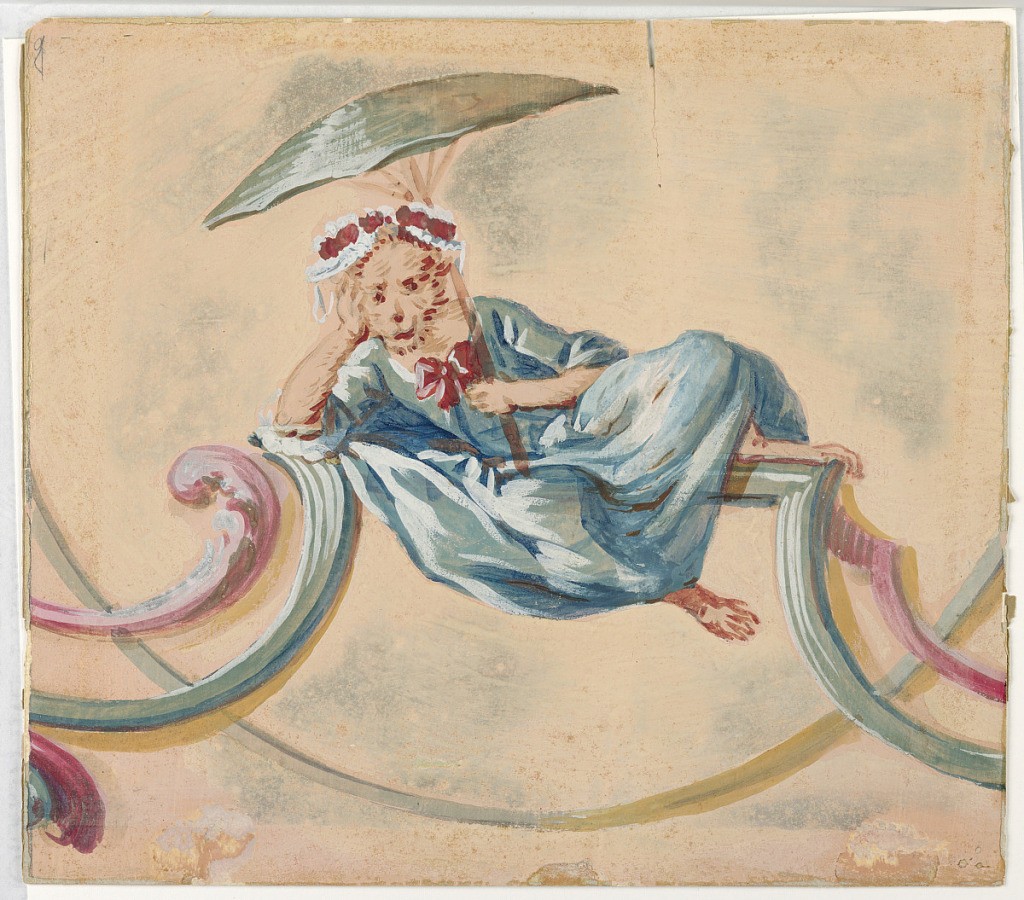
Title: Female Monkey with umbrella
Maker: Christophe Huet, French, 1695 – 1759
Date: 1860–90
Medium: Gouache over graphite
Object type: Drawing
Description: A female monkey lays on a decorative frieze while holding an umbrella.